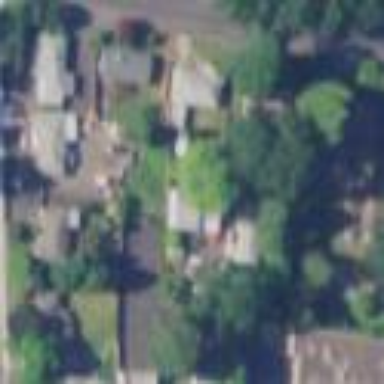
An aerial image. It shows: Residential area in rural setting.